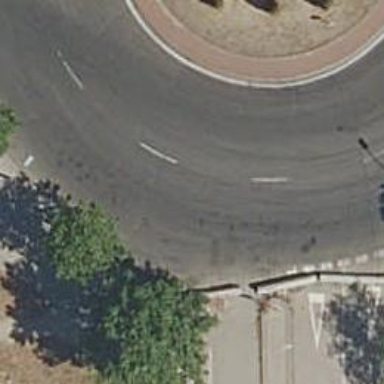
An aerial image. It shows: Roundabout on residential road.